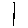
Label: line